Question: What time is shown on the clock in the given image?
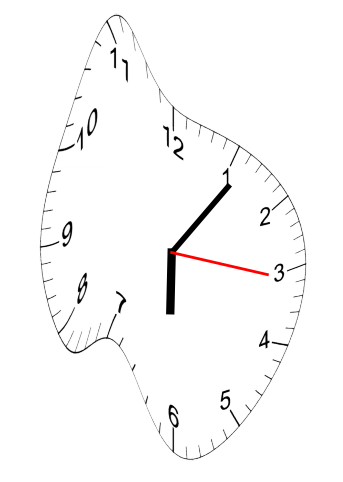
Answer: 06:06:16